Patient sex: F
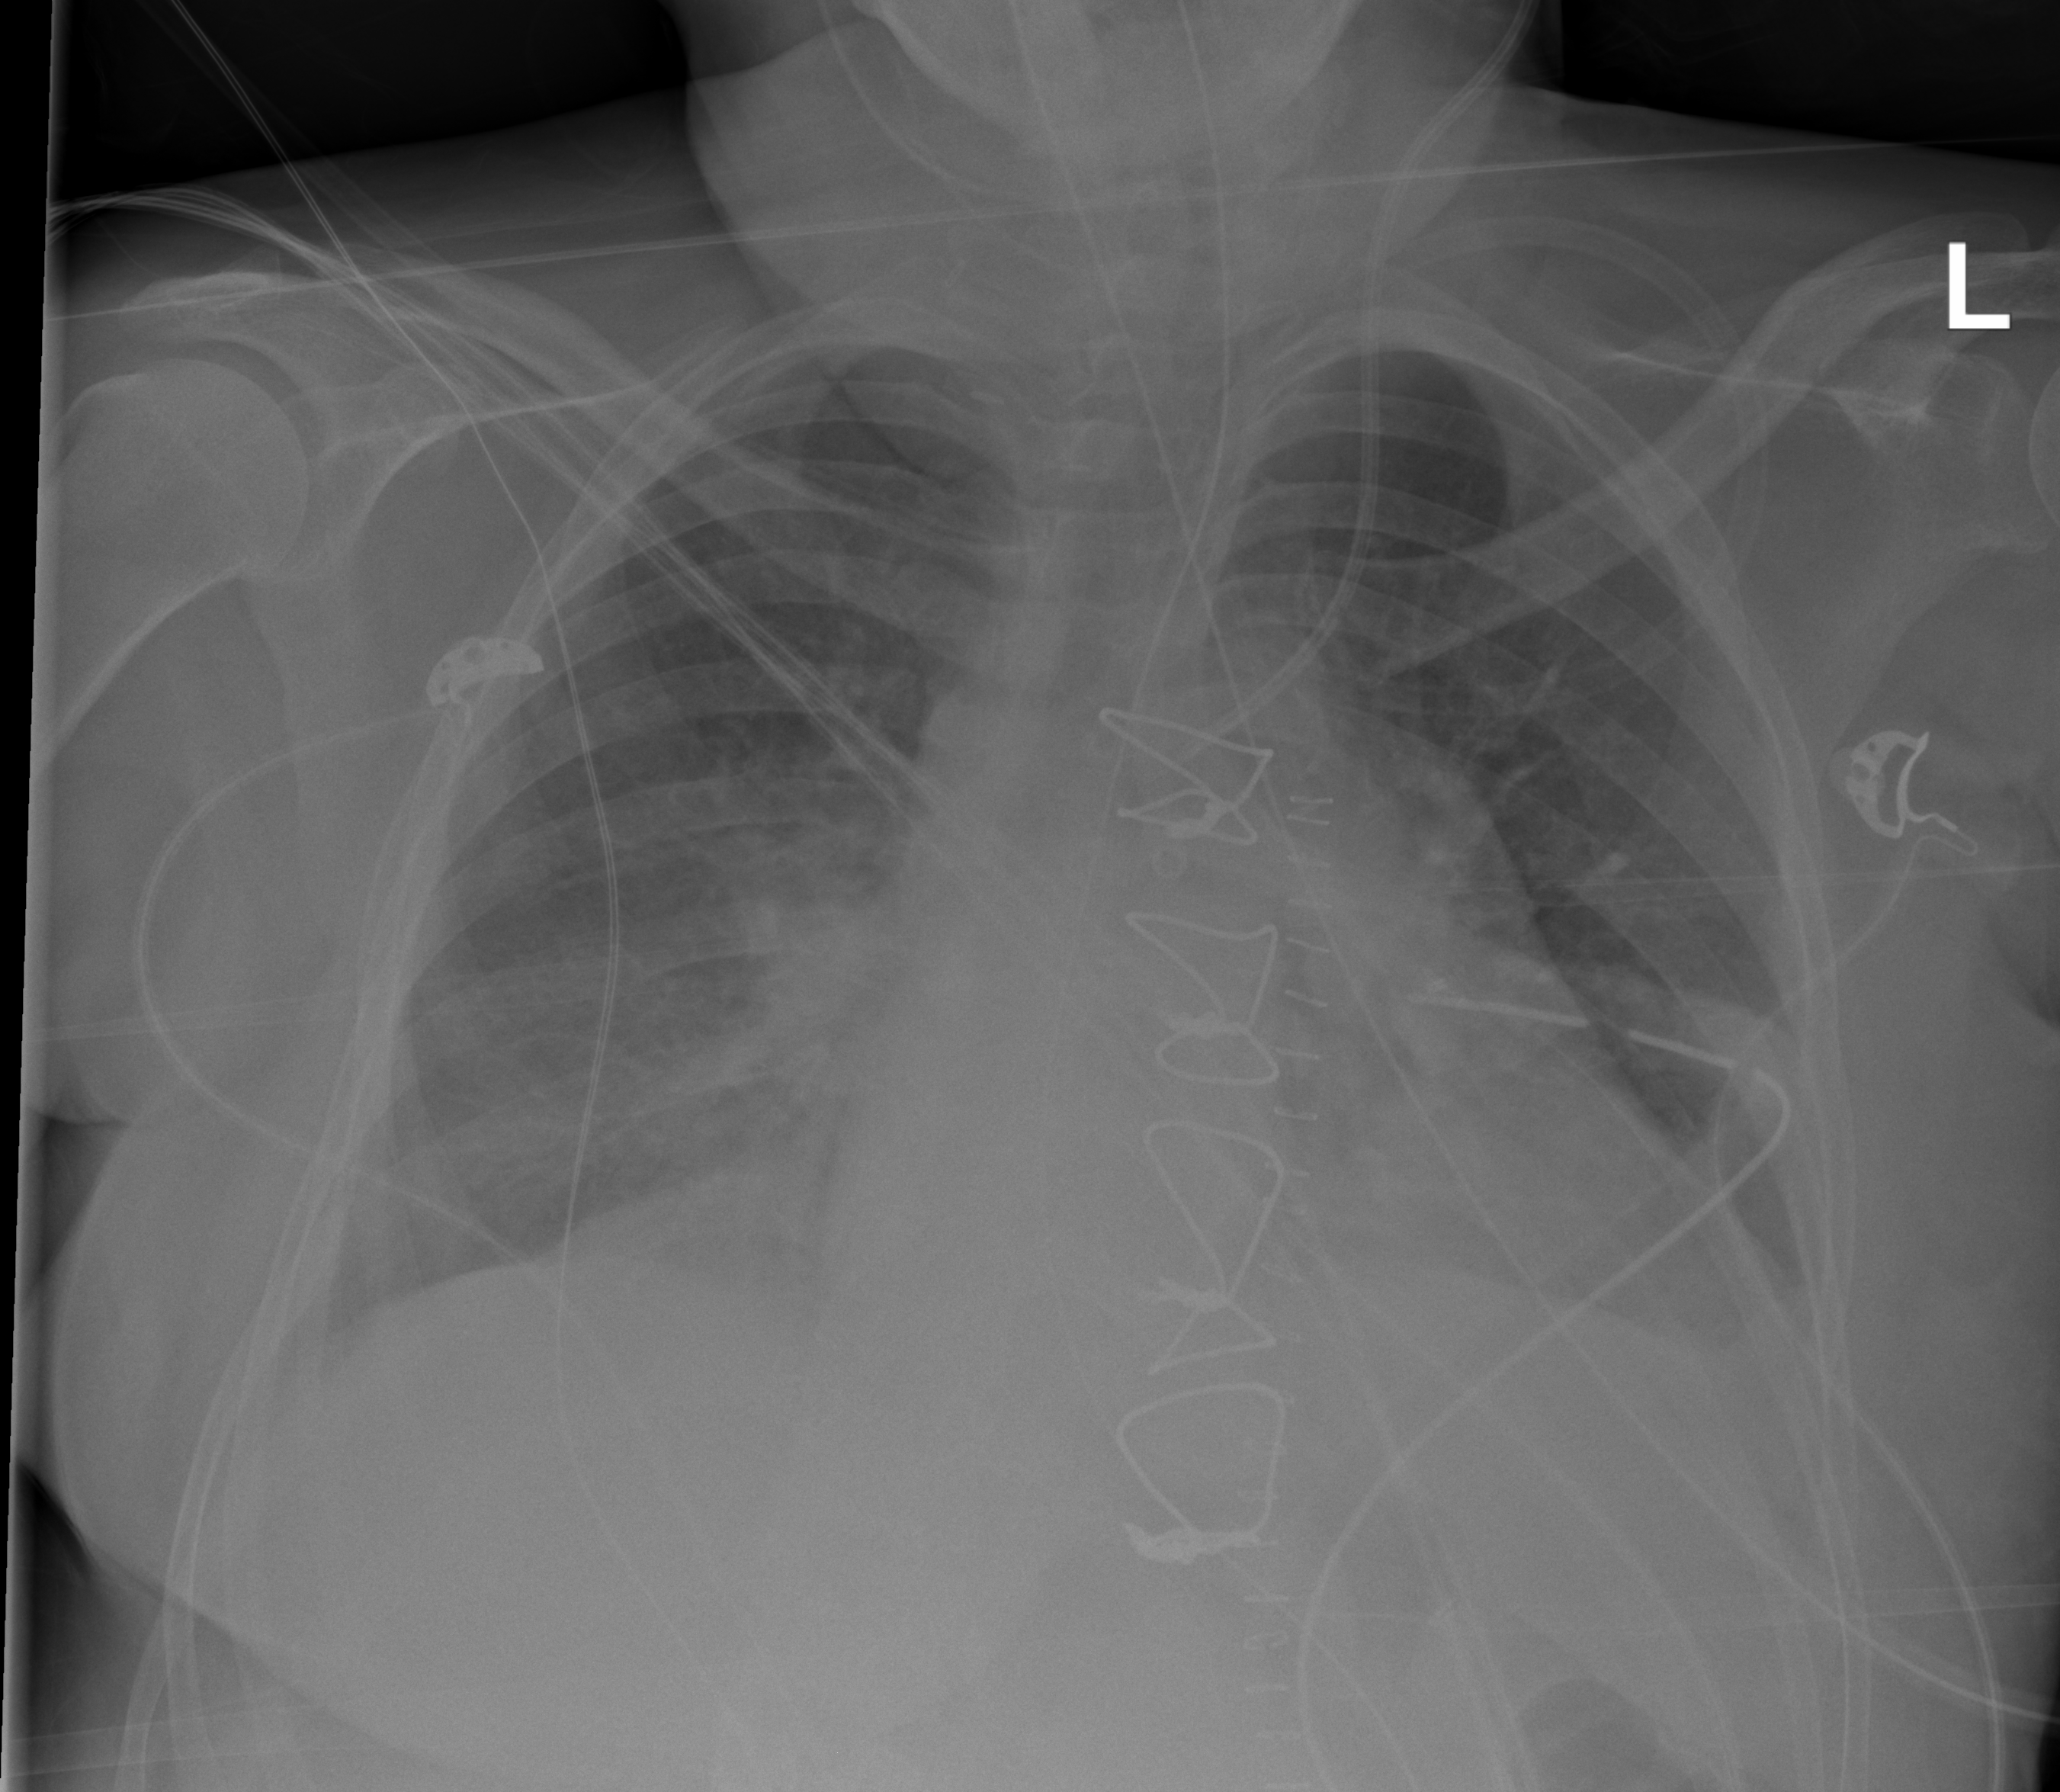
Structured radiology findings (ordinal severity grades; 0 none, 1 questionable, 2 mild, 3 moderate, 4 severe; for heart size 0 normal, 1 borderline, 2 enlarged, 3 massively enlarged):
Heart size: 2
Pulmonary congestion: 0
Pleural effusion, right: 0
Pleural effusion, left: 2
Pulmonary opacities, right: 2
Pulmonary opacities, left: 0
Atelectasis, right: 2
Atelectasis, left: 2